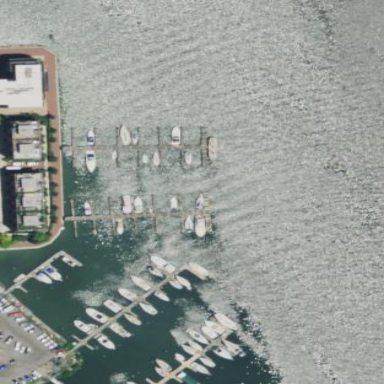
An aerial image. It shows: Marina area for leisure land.